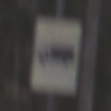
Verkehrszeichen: KFZZulaessigeGesamtmasse3Komma5TOhnePfeilsymbol
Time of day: Midday
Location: Outdoor (Nature)
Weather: Overcast
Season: Autumn
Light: Natural